Question: Count the number of objects in the diagram.
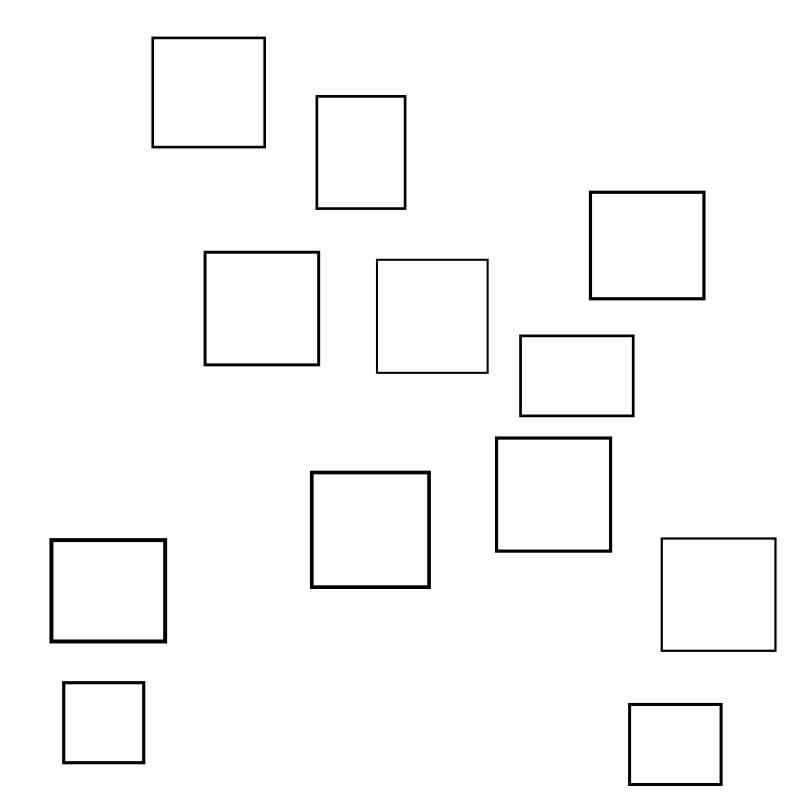
Answer: 12